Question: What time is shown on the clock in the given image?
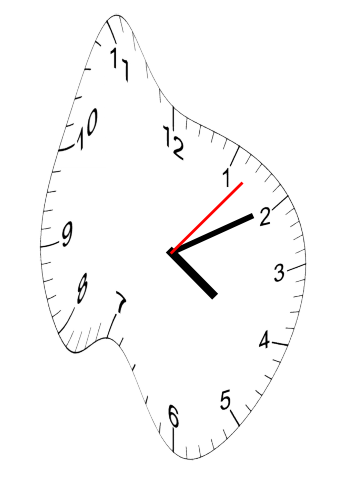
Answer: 04:10:07